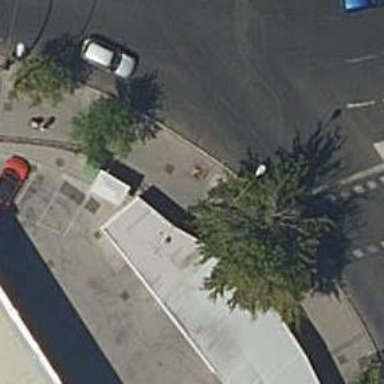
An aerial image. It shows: Sidewalk made of paving stones.